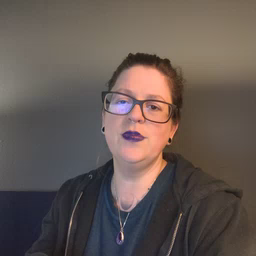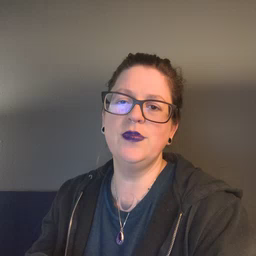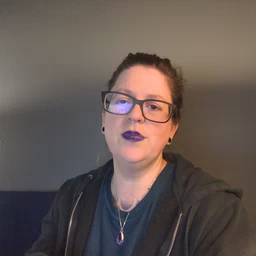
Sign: minemy